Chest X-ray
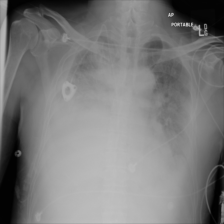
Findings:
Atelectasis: negative
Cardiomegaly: negative
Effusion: positive
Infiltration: negative
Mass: negative
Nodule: negative
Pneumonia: negative
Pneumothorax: negative
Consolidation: negative
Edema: negative
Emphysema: negative
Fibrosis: negative
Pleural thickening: negative
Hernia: negative